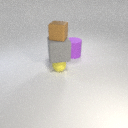
small brown rubber cube above large gray rubber cube